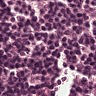
Metastatic tissue present: no